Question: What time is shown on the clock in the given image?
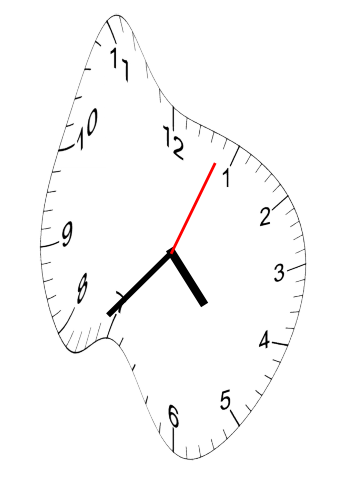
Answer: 04:37:04